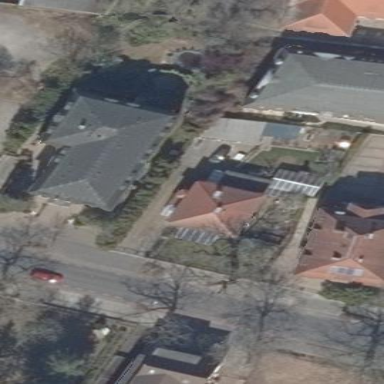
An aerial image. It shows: Building with dark grey mansard roof oriented along.